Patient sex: M
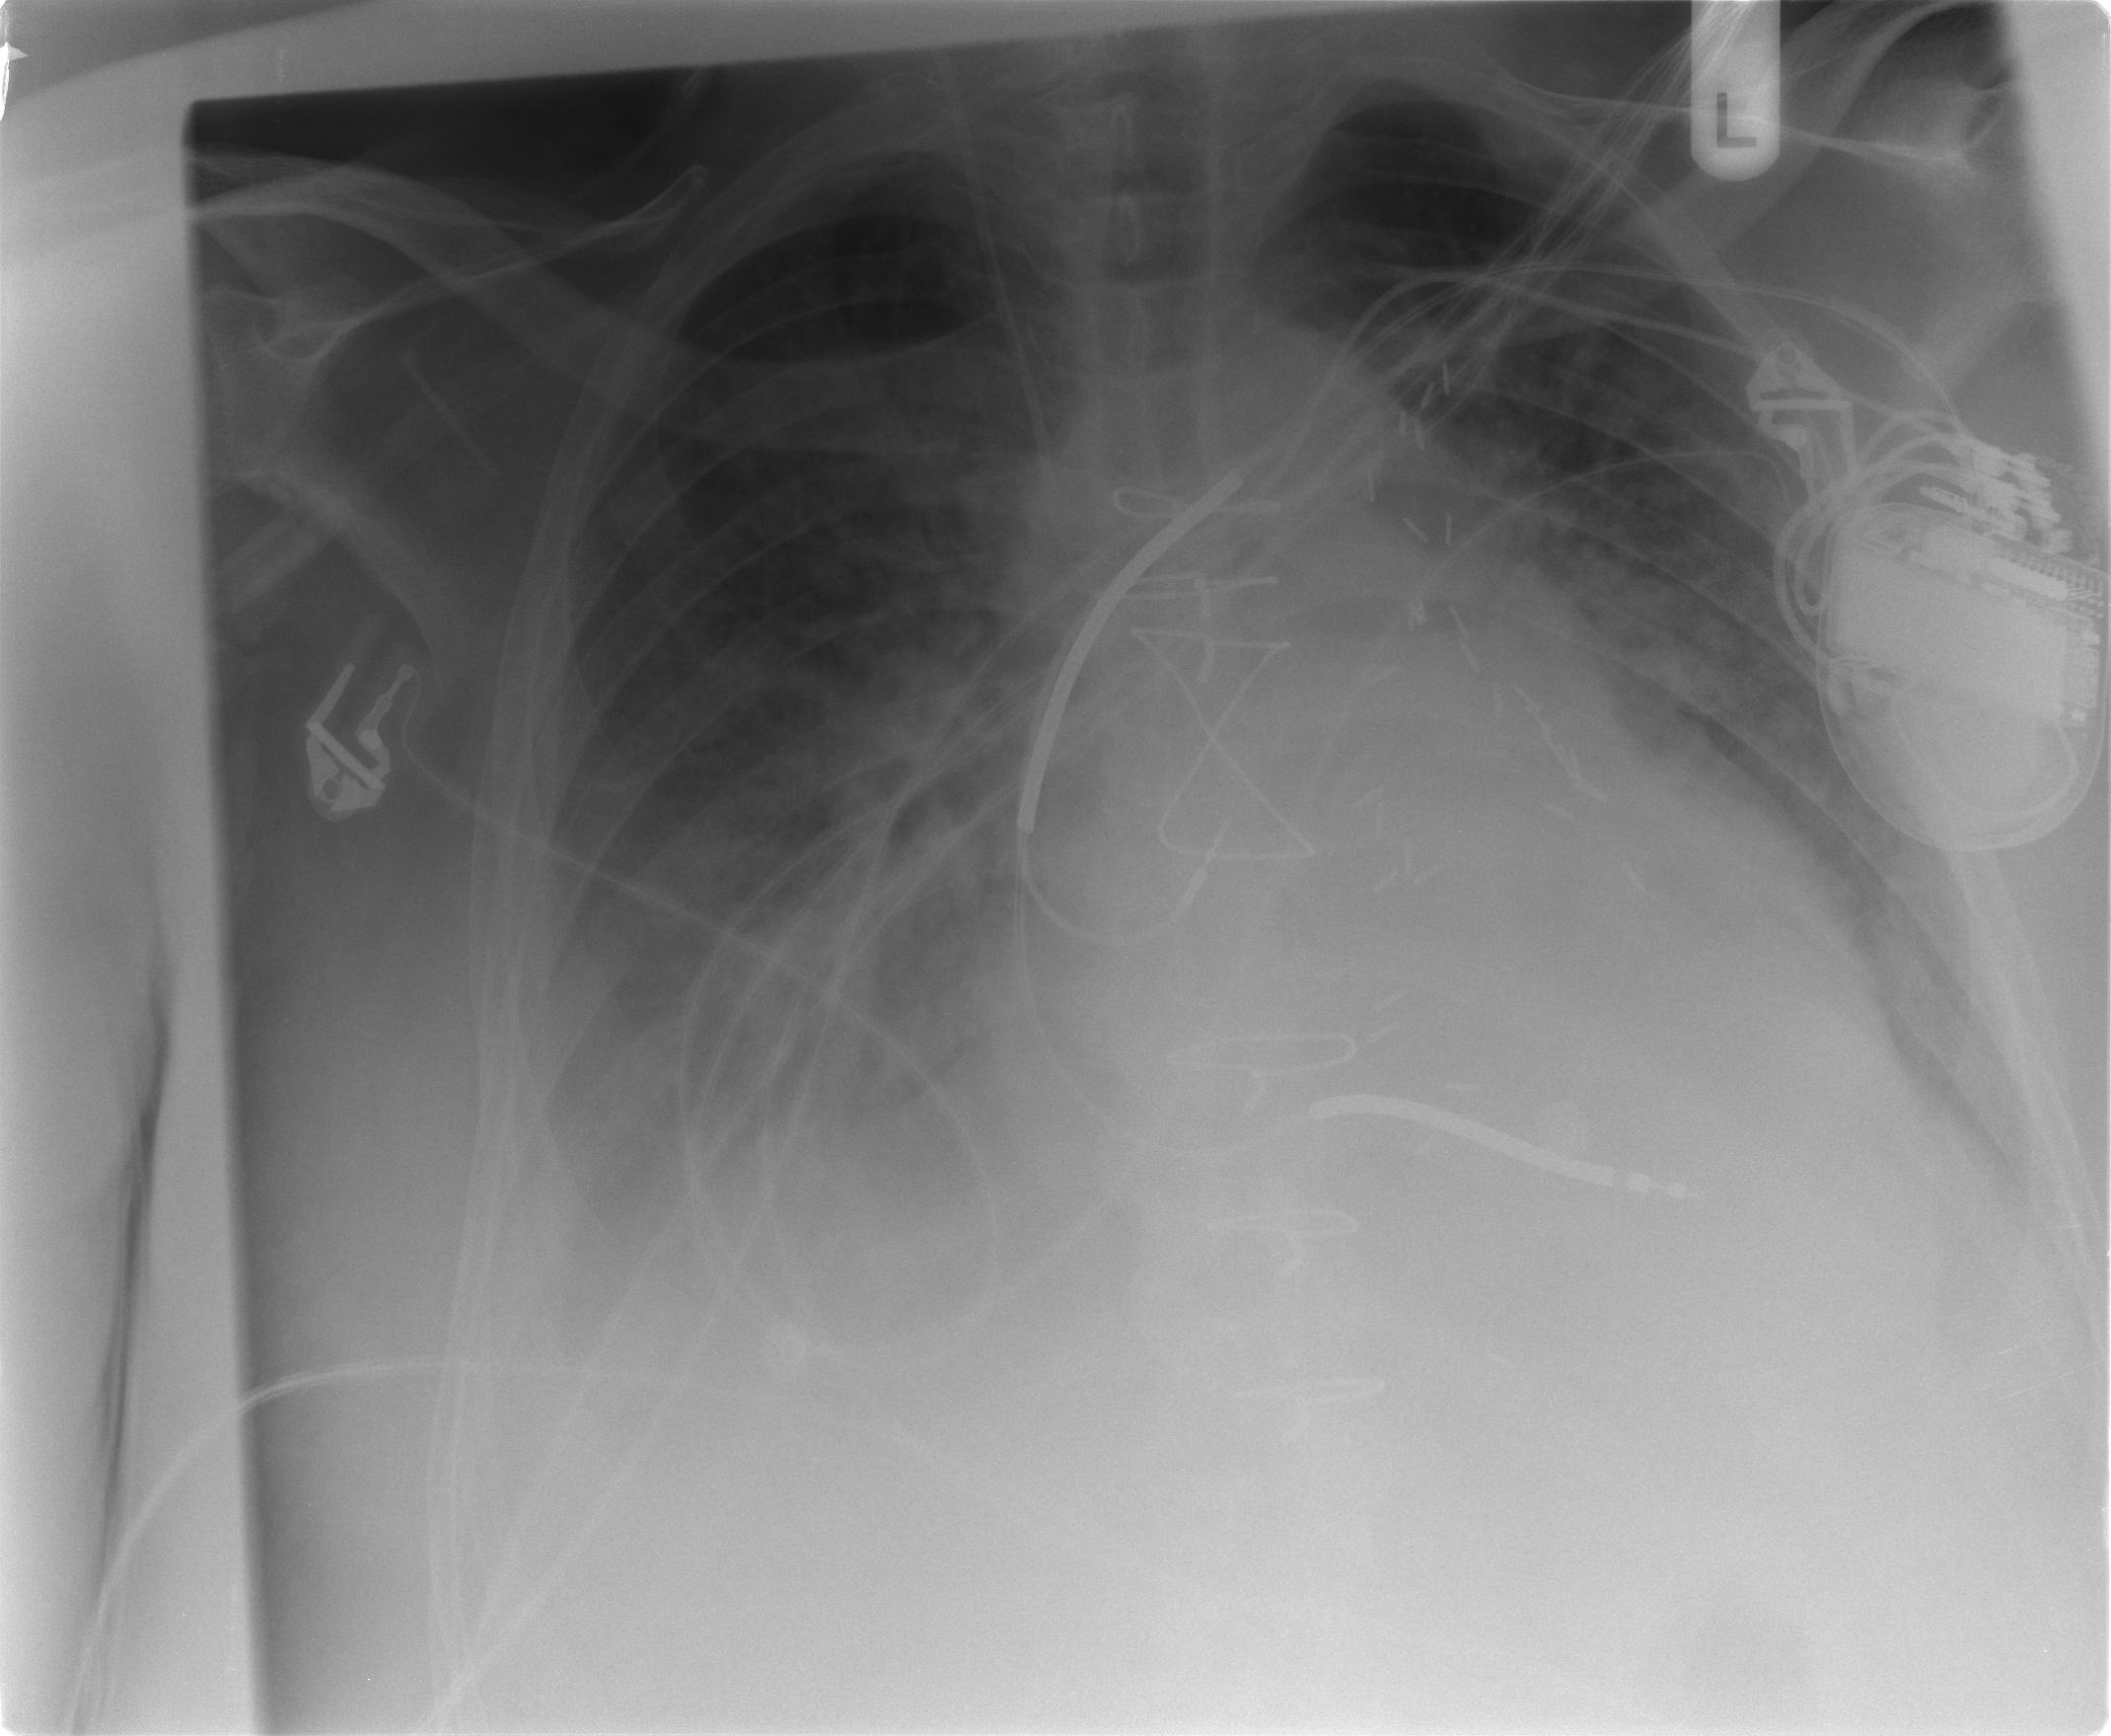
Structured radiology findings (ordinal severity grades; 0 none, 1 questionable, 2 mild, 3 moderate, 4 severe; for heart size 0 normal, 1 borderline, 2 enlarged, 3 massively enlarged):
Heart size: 2
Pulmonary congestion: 2
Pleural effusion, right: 2
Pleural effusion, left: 2
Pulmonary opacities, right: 2
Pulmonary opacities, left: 2
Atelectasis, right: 2
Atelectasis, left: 2